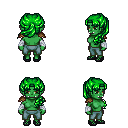
a pixel art fantasy rpg character, female body template, orc, green skin, leather shoulder armor, teal pants, green princess hairstyle, white cloth bandages, ghillies, four views (front, back, left, right), 2x2 character sprite sheet, small pixel art, hard edges, no anti-aliasing